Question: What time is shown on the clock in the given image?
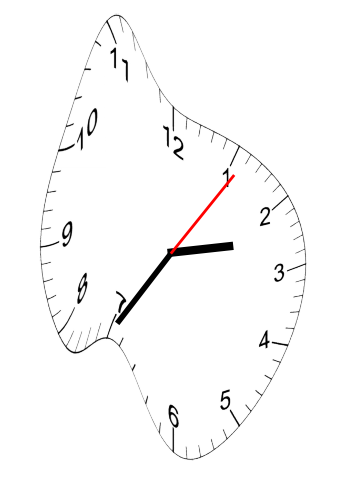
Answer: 02:35:06